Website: home-depot
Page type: delivery-shipping
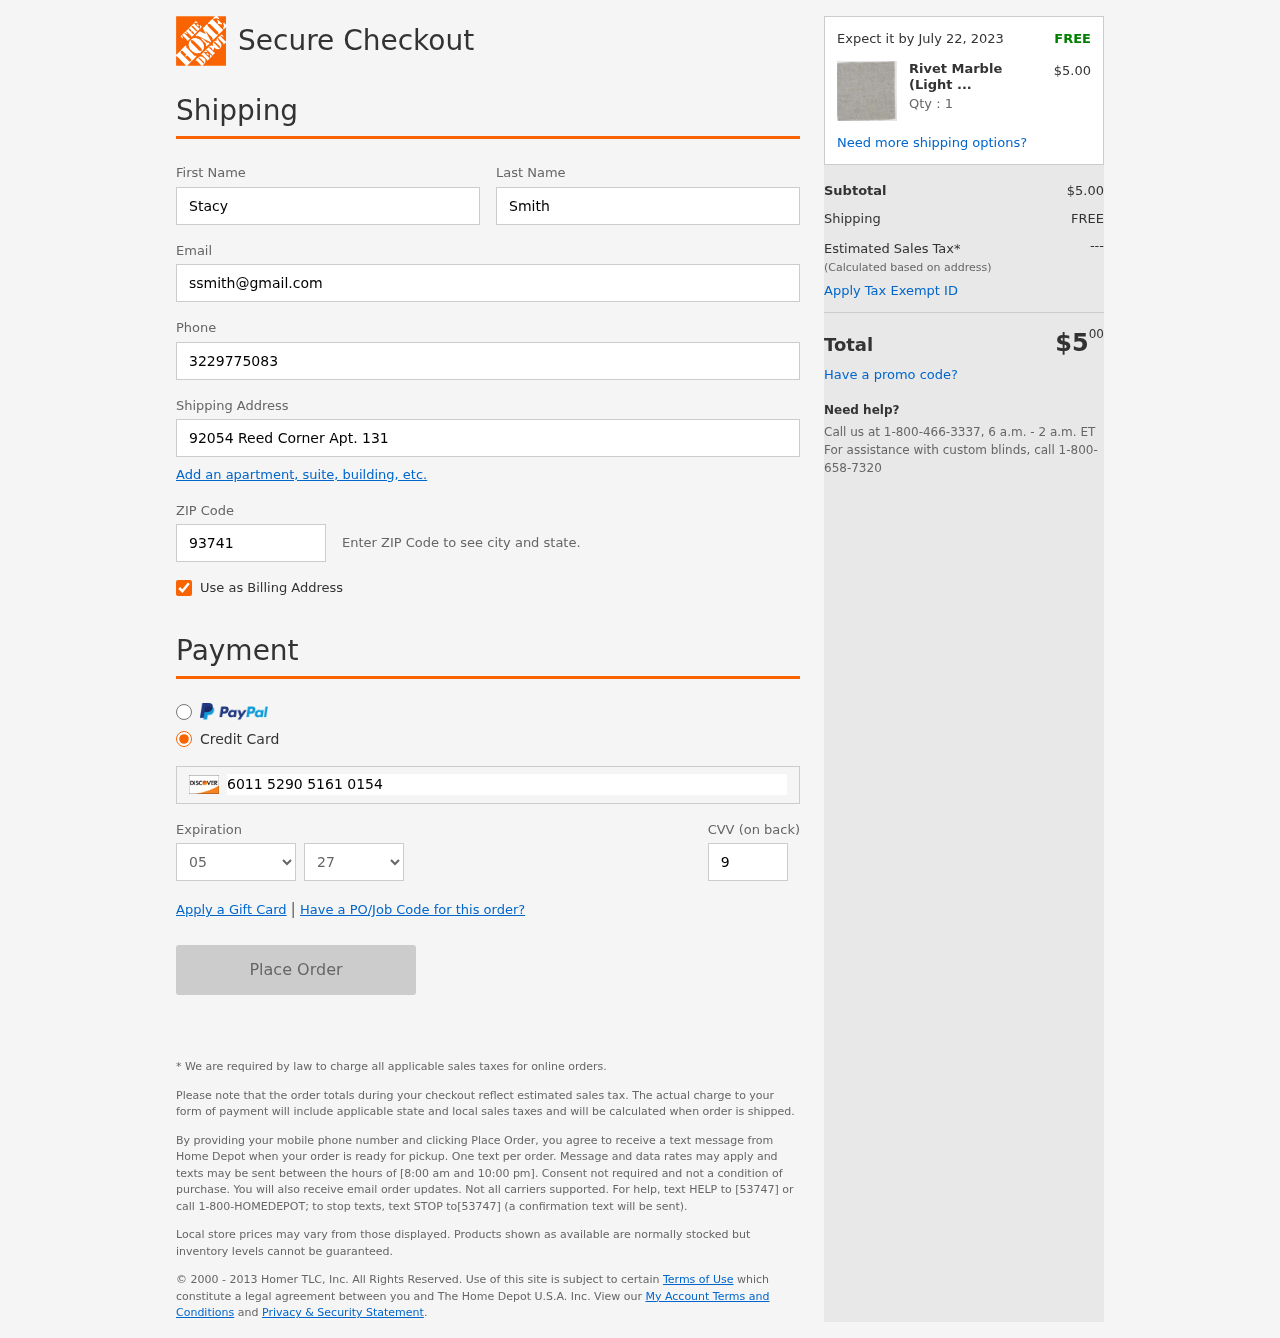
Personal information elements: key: PII_CARD_CVV
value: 965
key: PII_CARD_EXPIRY_MONTH
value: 05
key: PII_CARD_EXPIRY_YEAR
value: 27
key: PII_CARD_NUMBER
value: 6011 5290 5161 0154
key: PII_EMAIL
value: ssmith@gmail.com
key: PII_FIRSTNAME
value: Stacy
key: PII_LASTNAME
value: Smith
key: PII_PHONE
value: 3229775083
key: PII_POSTCODE
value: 93741
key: PII_STREET
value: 92054 Reed Corner Apt. 131
Product elements: key: PRODUCT1_NAME
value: Rivet Marble (Light Grey) Swatch, Rivet
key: PRODUCT1_PRICE
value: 5
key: PRODUCT1_QUANTITY
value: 1
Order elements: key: ORDER_DELIVERY_DATE
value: Expect it by July 22, 2023
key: ORDER_SUBTOTAL
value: $5.00
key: ORDER_SHIPPING_COST
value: FREE
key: ORDER_TOTAL
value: $500